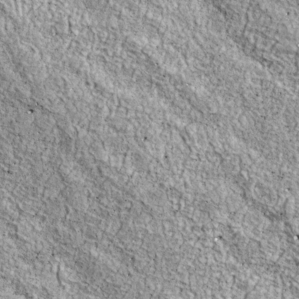
Label: non_frost